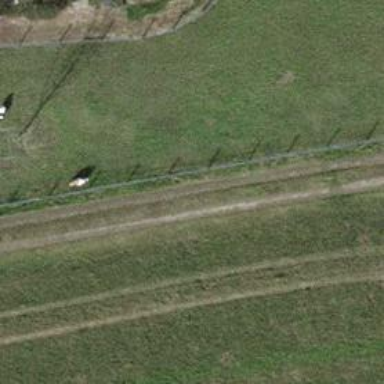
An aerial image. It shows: Track with very rough surface.